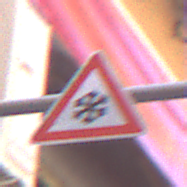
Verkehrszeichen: SchneeOderEisglaette
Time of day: MorningAfternoon
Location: Outdoor (Urban)
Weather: Clear
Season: NotSpecified
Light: Natural